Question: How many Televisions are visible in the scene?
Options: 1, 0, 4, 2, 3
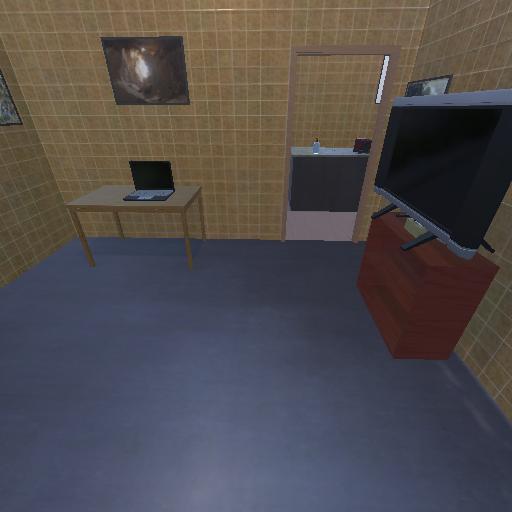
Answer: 1